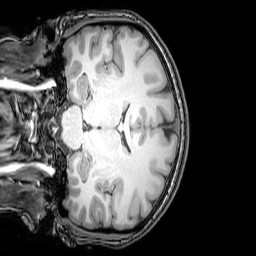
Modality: T1w
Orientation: coronal
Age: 25
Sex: female
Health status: healthy
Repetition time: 0.081 s
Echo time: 0.037 s